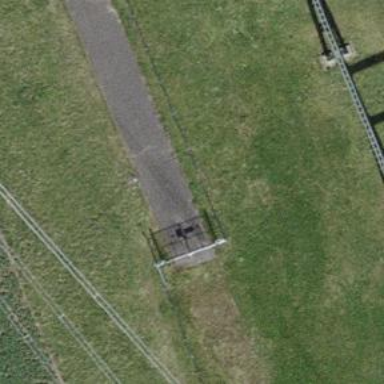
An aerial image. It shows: Gate.